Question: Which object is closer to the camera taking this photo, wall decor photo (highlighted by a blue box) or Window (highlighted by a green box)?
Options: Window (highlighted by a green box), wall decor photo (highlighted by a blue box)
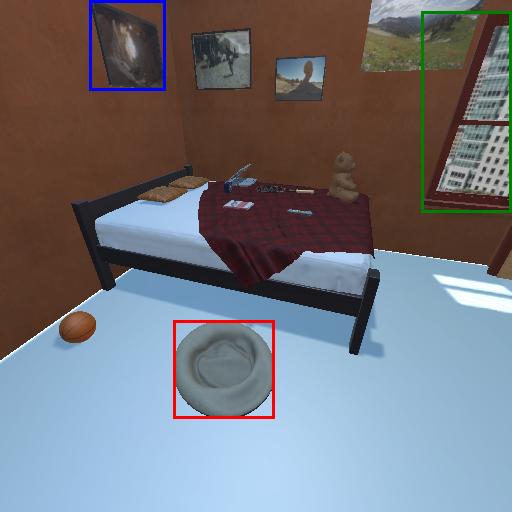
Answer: Window (highlighted by a green box)